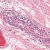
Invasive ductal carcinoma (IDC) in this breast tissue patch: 0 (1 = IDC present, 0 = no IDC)